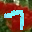
Label: 7